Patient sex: M
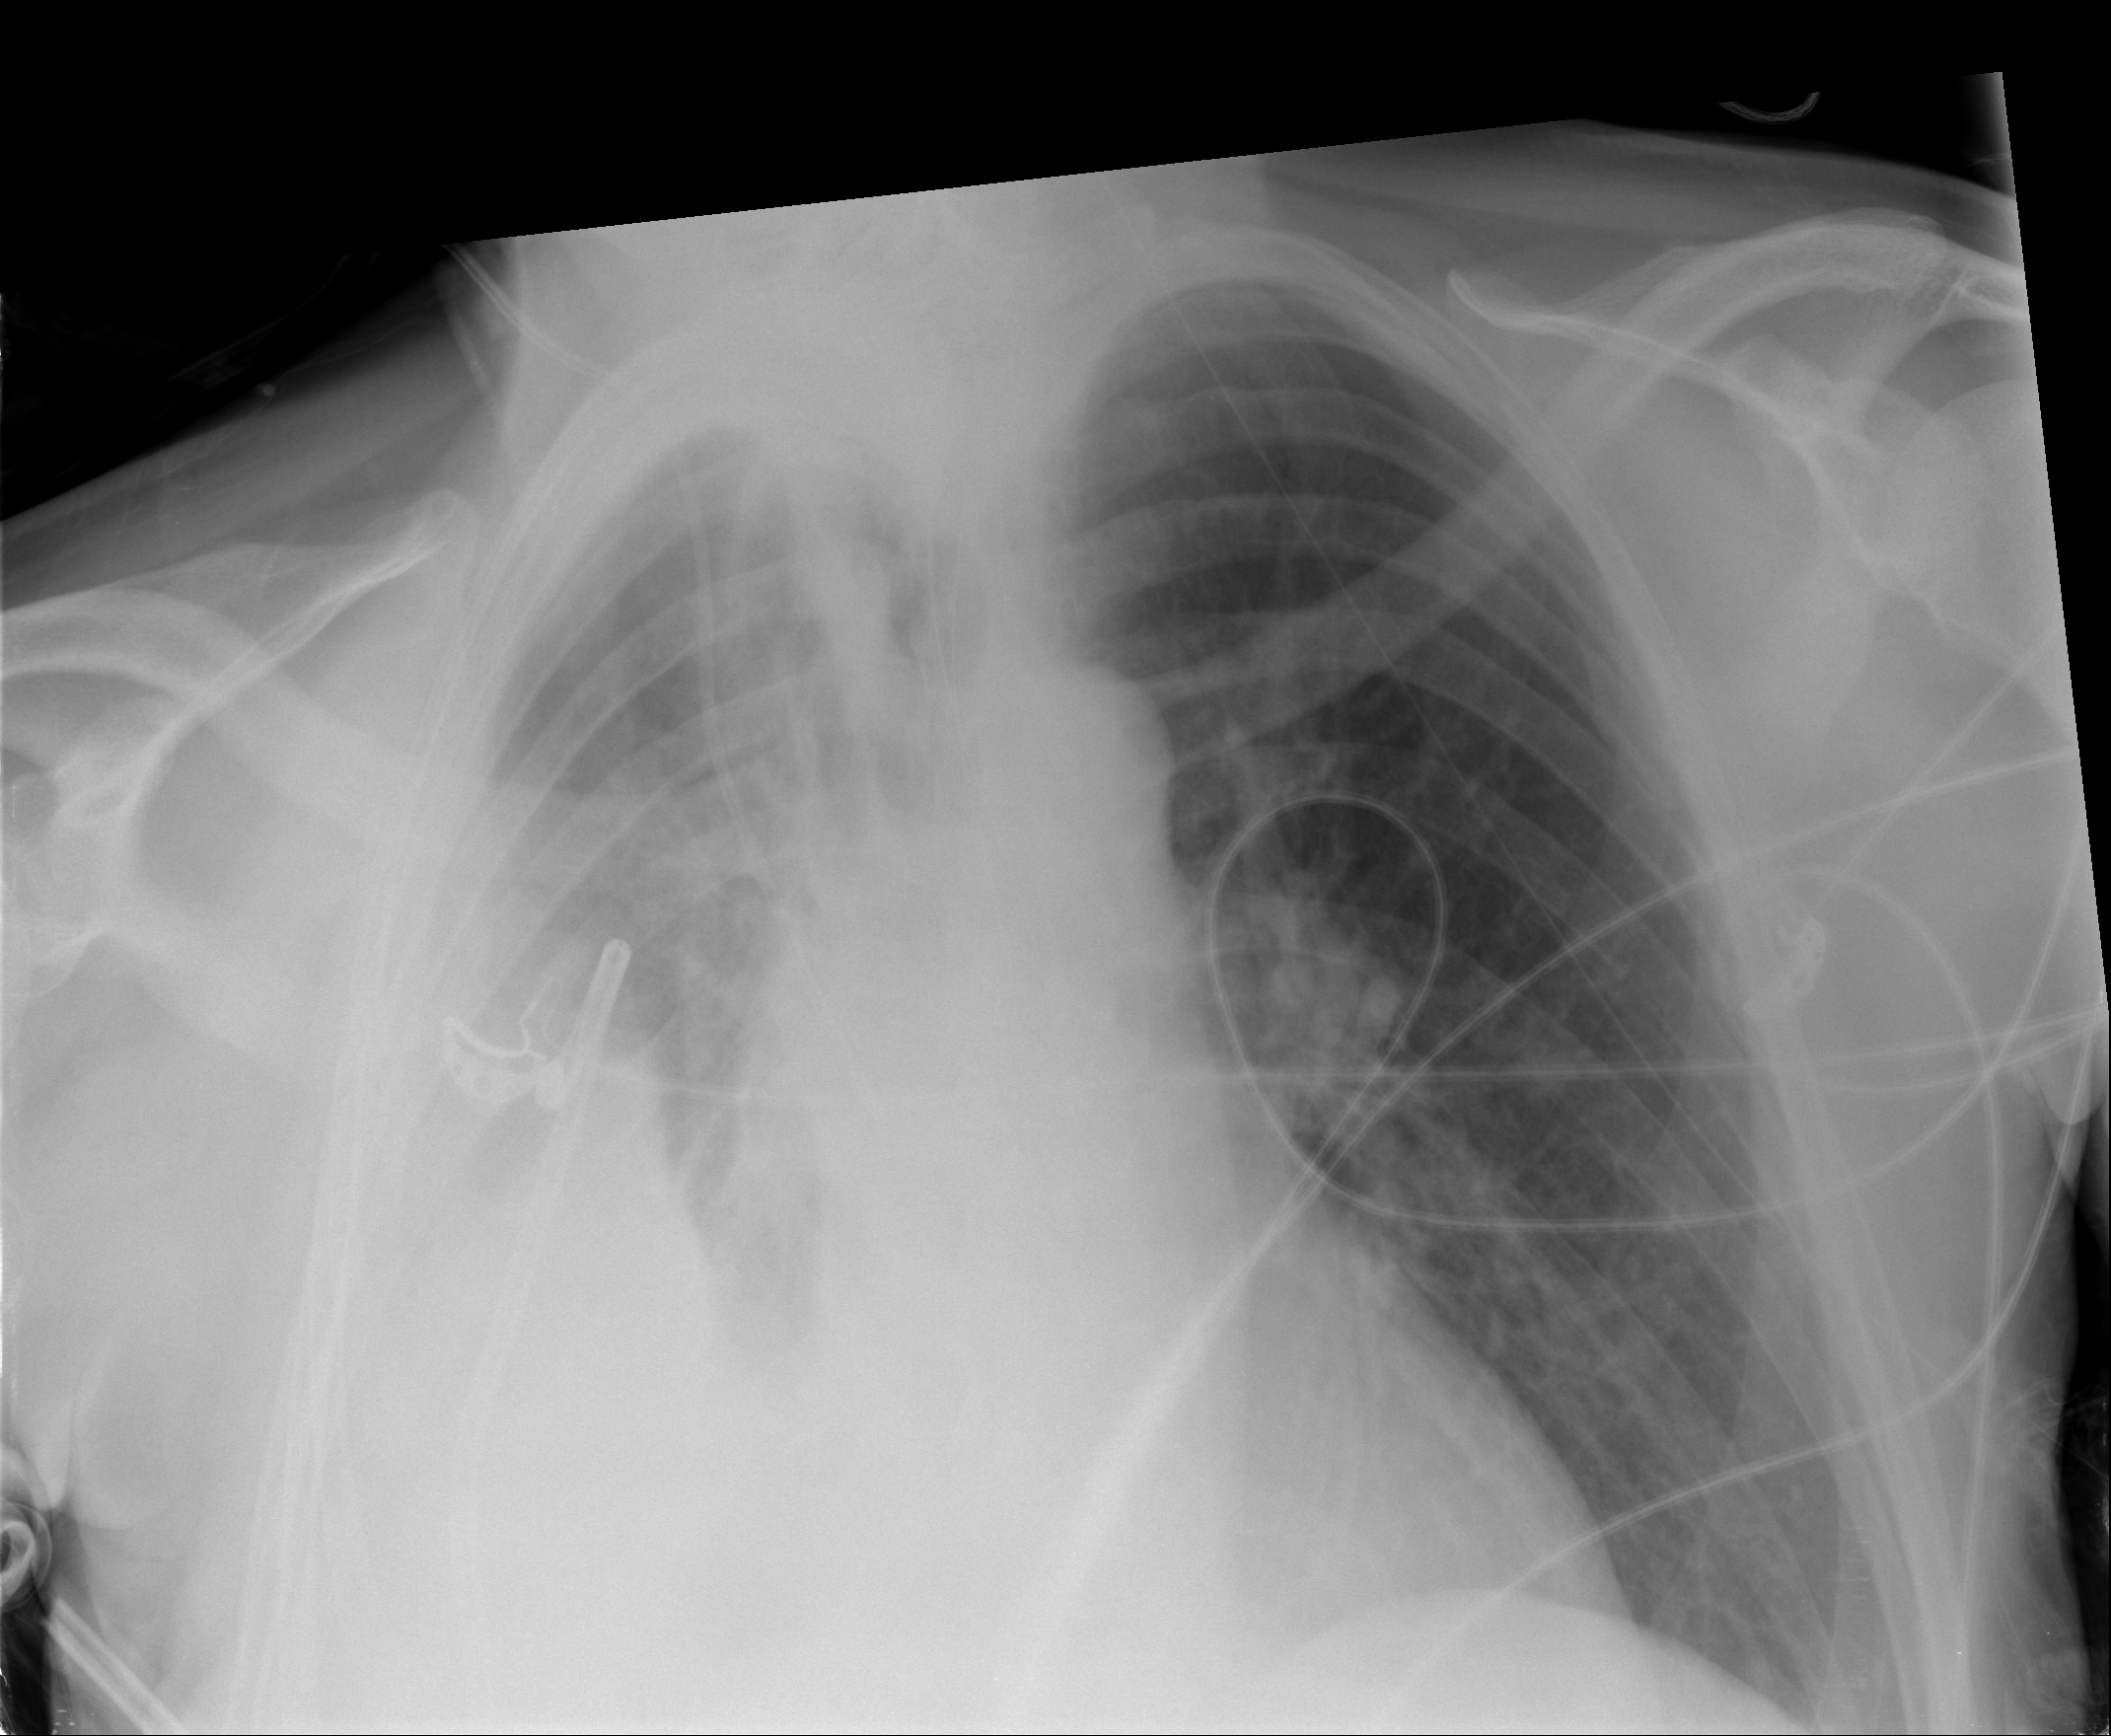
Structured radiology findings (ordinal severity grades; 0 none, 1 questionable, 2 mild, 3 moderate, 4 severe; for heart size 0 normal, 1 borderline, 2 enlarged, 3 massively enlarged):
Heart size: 1
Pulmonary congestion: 0
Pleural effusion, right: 3
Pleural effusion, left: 0
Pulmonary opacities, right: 2
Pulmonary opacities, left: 0
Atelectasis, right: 3
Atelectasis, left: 0